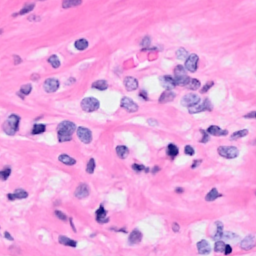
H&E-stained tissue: Breast